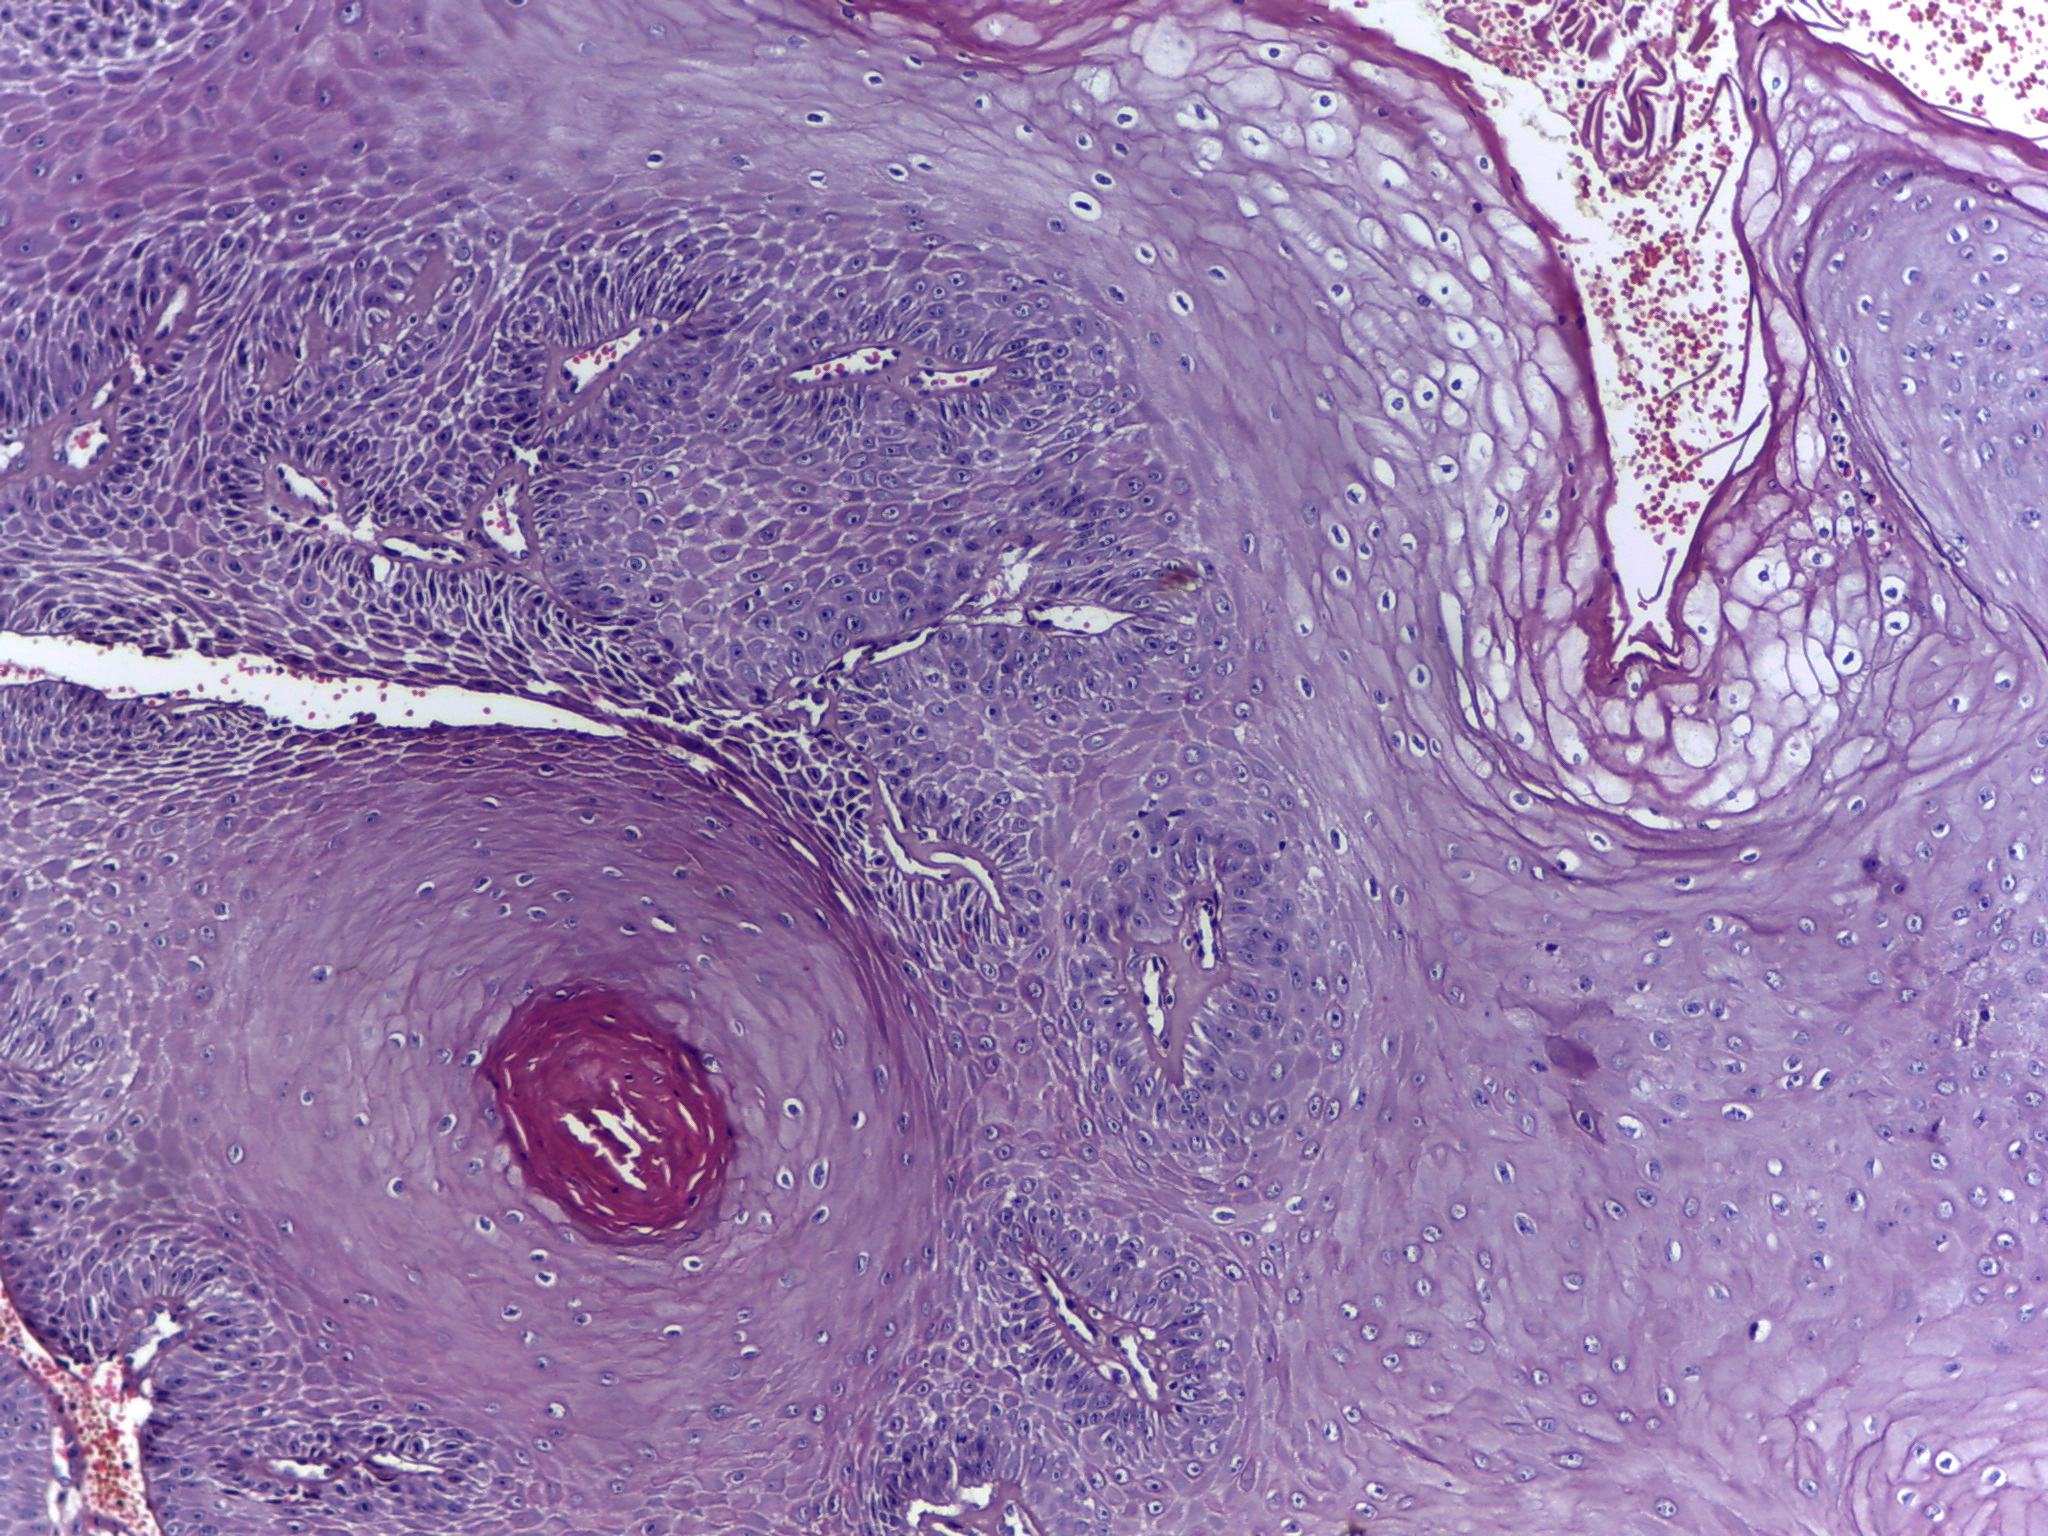
Diagnosis: OSCC